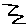
Label: zigzag